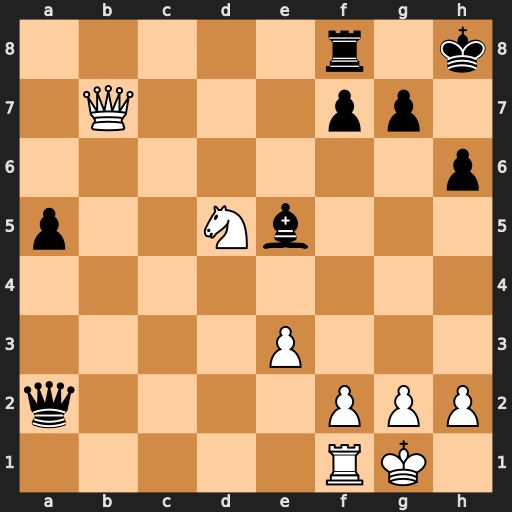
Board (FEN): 5r1k/1Q3pp1/7p/p2Nb3/8/4P3/q4PPP/5RK1
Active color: w
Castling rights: -
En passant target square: -
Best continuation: Qe7 Bxh2+ Kxh2